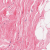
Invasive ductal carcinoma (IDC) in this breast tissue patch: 0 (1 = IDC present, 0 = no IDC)